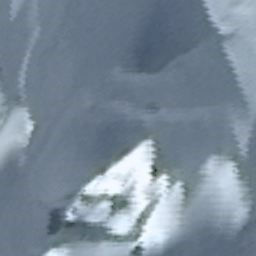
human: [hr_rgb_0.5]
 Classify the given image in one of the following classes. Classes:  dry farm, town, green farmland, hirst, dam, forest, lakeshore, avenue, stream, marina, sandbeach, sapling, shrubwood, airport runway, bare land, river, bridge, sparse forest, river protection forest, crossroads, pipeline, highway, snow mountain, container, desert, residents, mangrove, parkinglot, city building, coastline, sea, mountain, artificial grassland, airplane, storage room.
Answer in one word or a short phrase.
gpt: snow mountain